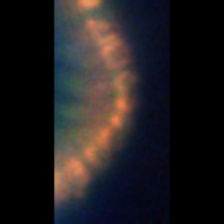
Taxon: Chaetoceros
Group: Diatoms